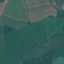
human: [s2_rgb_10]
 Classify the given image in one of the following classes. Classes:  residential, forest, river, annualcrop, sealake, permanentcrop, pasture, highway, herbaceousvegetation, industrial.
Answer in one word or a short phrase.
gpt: Pasture